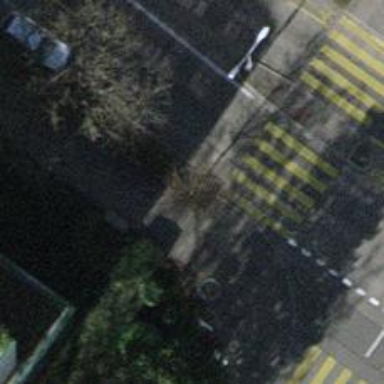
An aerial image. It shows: Tree-lined avenue.